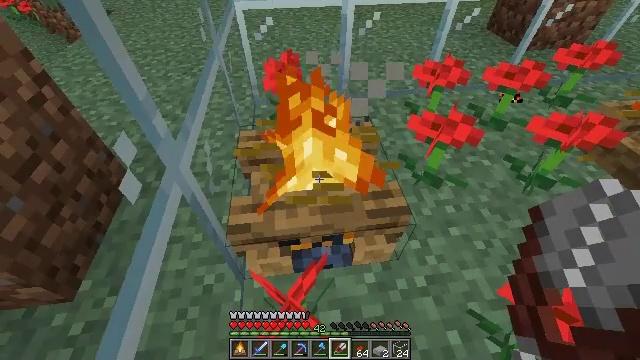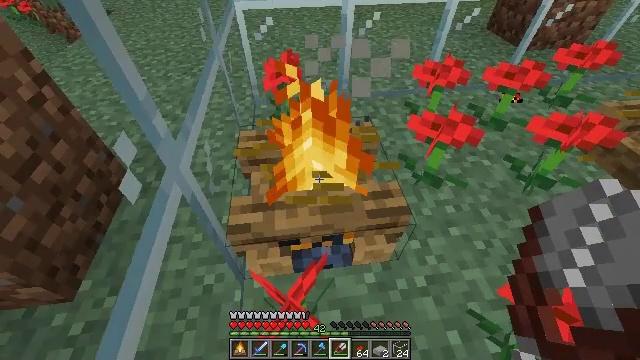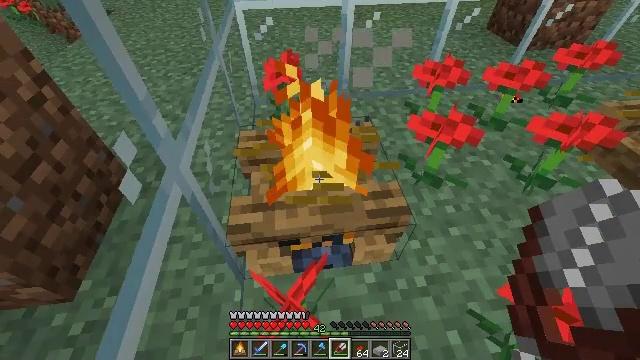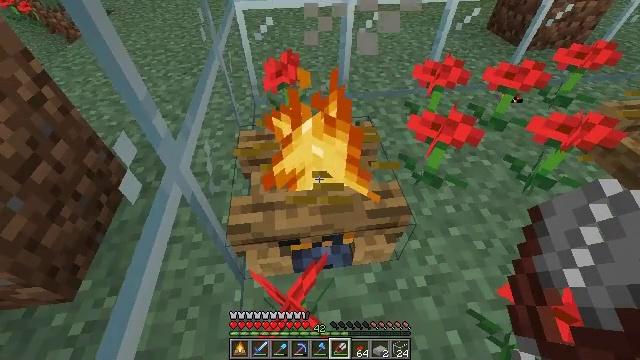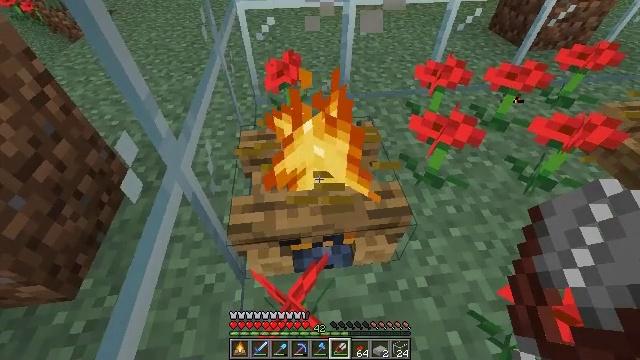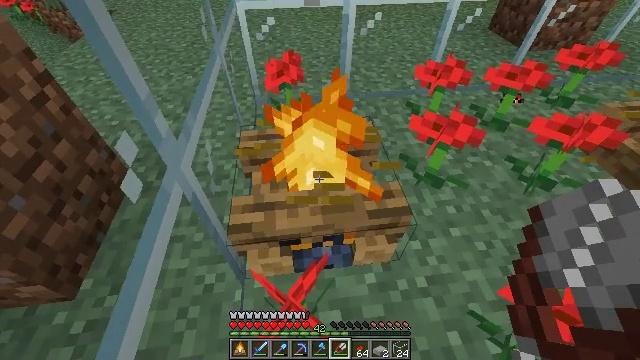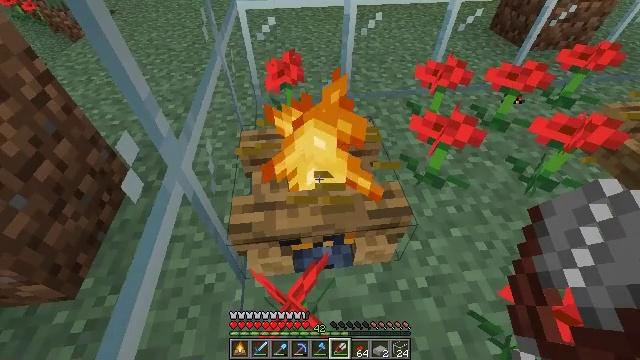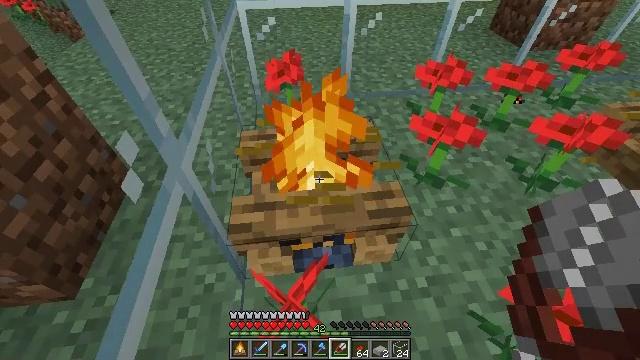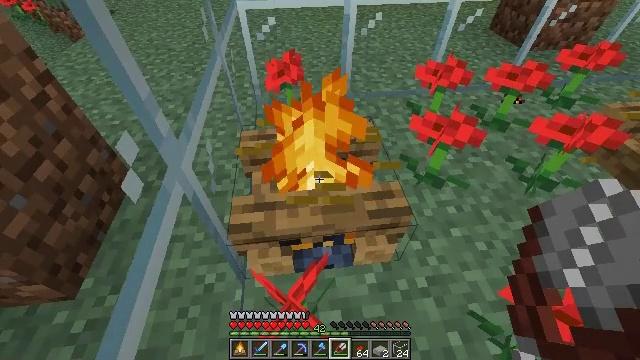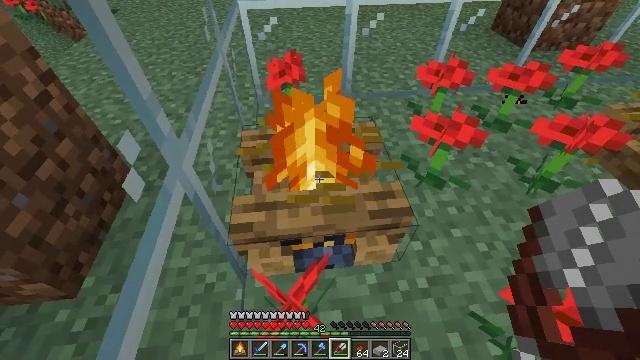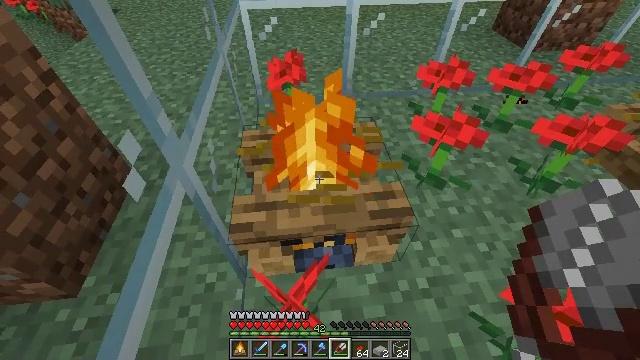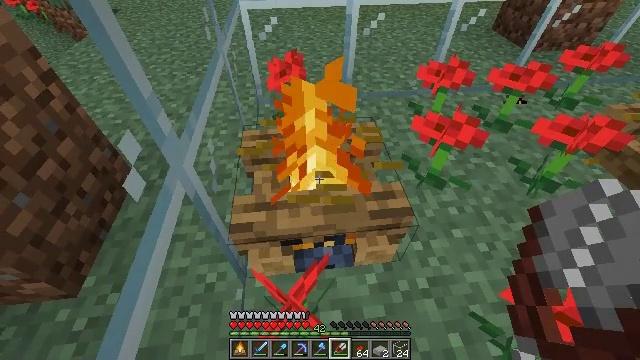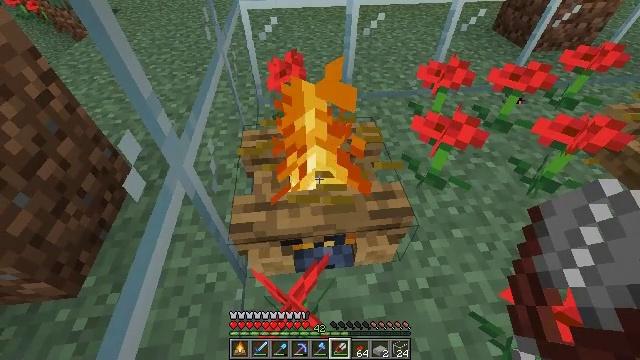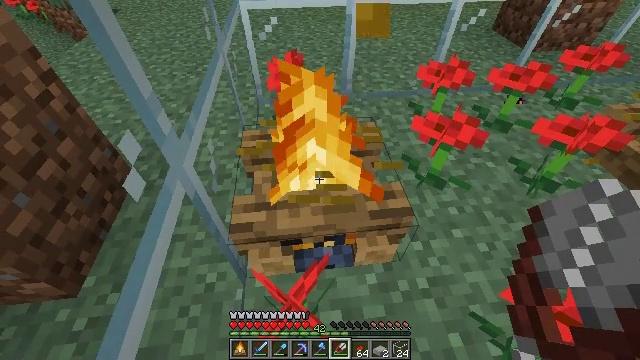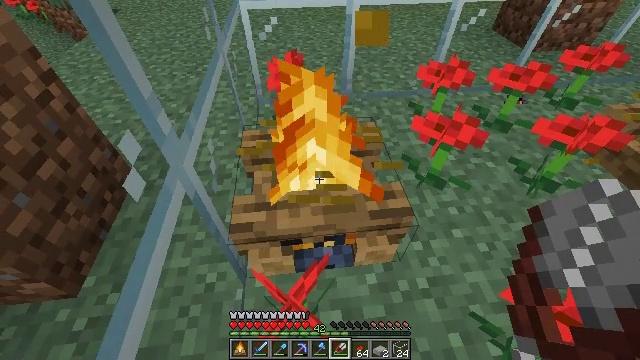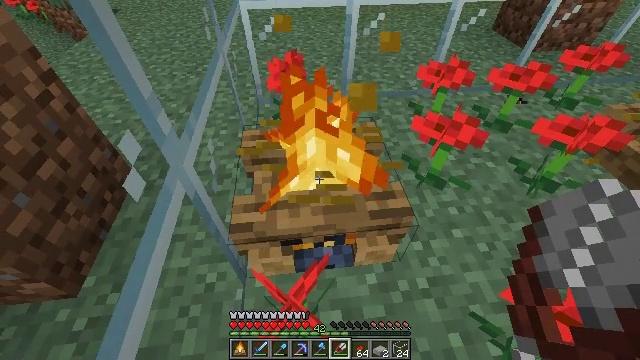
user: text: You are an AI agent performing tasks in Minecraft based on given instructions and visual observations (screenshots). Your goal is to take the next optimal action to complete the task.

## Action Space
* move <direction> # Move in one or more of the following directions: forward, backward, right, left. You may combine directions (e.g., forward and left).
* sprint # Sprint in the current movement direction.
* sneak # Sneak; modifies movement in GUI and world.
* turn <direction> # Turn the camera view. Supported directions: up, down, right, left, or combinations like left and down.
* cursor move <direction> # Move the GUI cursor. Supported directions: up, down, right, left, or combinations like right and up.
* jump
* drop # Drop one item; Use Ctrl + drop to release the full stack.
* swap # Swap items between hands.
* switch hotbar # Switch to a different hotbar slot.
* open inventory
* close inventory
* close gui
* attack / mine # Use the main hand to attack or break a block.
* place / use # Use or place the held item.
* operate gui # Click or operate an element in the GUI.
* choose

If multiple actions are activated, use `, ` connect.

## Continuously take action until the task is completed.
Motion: motion action
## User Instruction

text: Destroy the campfire carefully.
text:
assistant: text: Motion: no_op
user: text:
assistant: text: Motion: no_op
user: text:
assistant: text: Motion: no_op
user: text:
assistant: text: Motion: no_op
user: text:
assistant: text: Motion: no_op
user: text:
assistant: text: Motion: no_op
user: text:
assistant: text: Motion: no_op
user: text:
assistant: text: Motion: no_op
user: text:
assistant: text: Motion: no_op
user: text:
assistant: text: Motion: no_op
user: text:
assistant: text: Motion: no_op
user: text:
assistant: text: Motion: no_op
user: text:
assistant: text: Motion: no_op
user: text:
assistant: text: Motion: no_op
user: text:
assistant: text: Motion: no_op
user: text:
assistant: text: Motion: no_op
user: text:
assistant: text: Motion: no_op
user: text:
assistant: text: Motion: no_op
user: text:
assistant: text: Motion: no_op
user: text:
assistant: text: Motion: no_op
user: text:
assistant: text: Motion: no_op
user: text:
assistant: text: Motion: no_op
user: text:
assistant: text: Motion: no_op
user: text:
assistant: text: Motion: no_op
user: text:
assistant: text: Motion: no_op
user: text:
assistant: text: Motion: no_op
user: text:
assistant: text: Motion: no_op
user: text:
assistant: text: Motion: open inventory
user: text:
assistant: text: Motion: open inventory
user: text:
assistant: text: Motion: open inventory